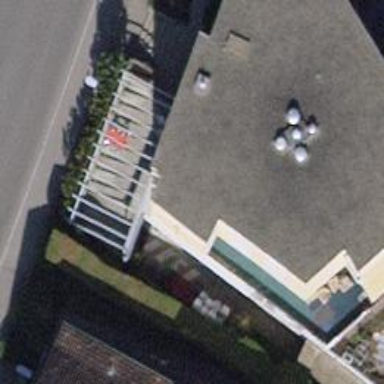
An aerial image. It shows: Restaurant.